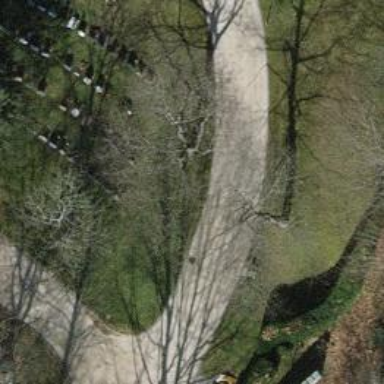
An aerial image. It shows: Deciduous broadleaved tree in cemetery.